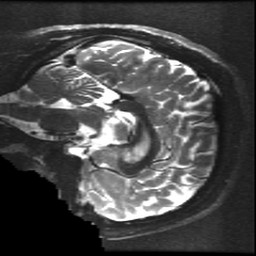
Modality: T2w
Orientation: sagittal
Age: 16
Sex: male
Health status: ill
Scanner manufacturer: ge
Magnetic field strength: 3 T
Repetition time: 7.5 s
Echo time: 0.1016 s